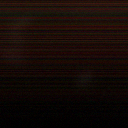
Screen state: off